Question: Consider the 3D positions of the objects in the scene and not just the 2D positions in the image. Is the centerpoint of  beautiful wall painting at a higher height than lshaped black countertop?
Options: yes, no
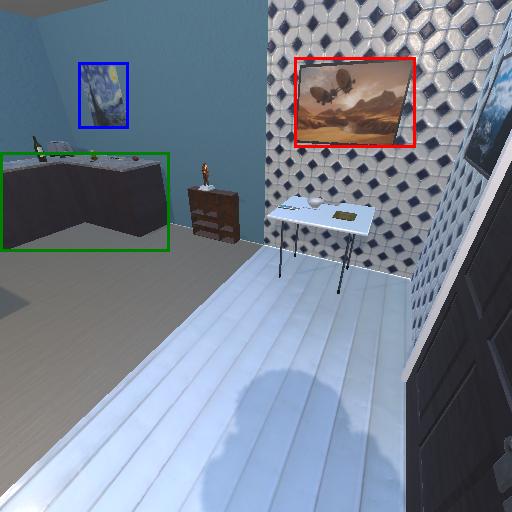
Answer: yes